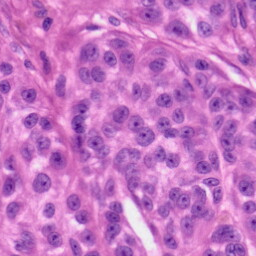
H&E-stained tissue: Skin